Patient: sex M, age 57
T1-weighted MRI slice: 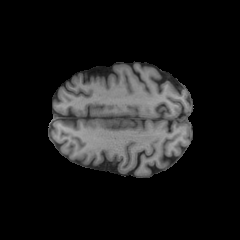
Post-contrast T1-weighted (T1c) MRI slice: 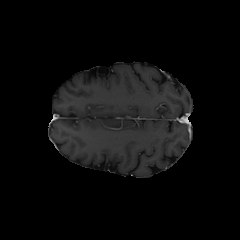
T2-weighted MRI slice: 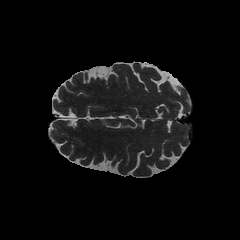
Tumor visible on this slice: no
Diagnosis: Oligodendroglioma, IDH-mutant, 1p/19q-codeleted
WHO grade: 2